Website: crate-barrel
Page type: receipt
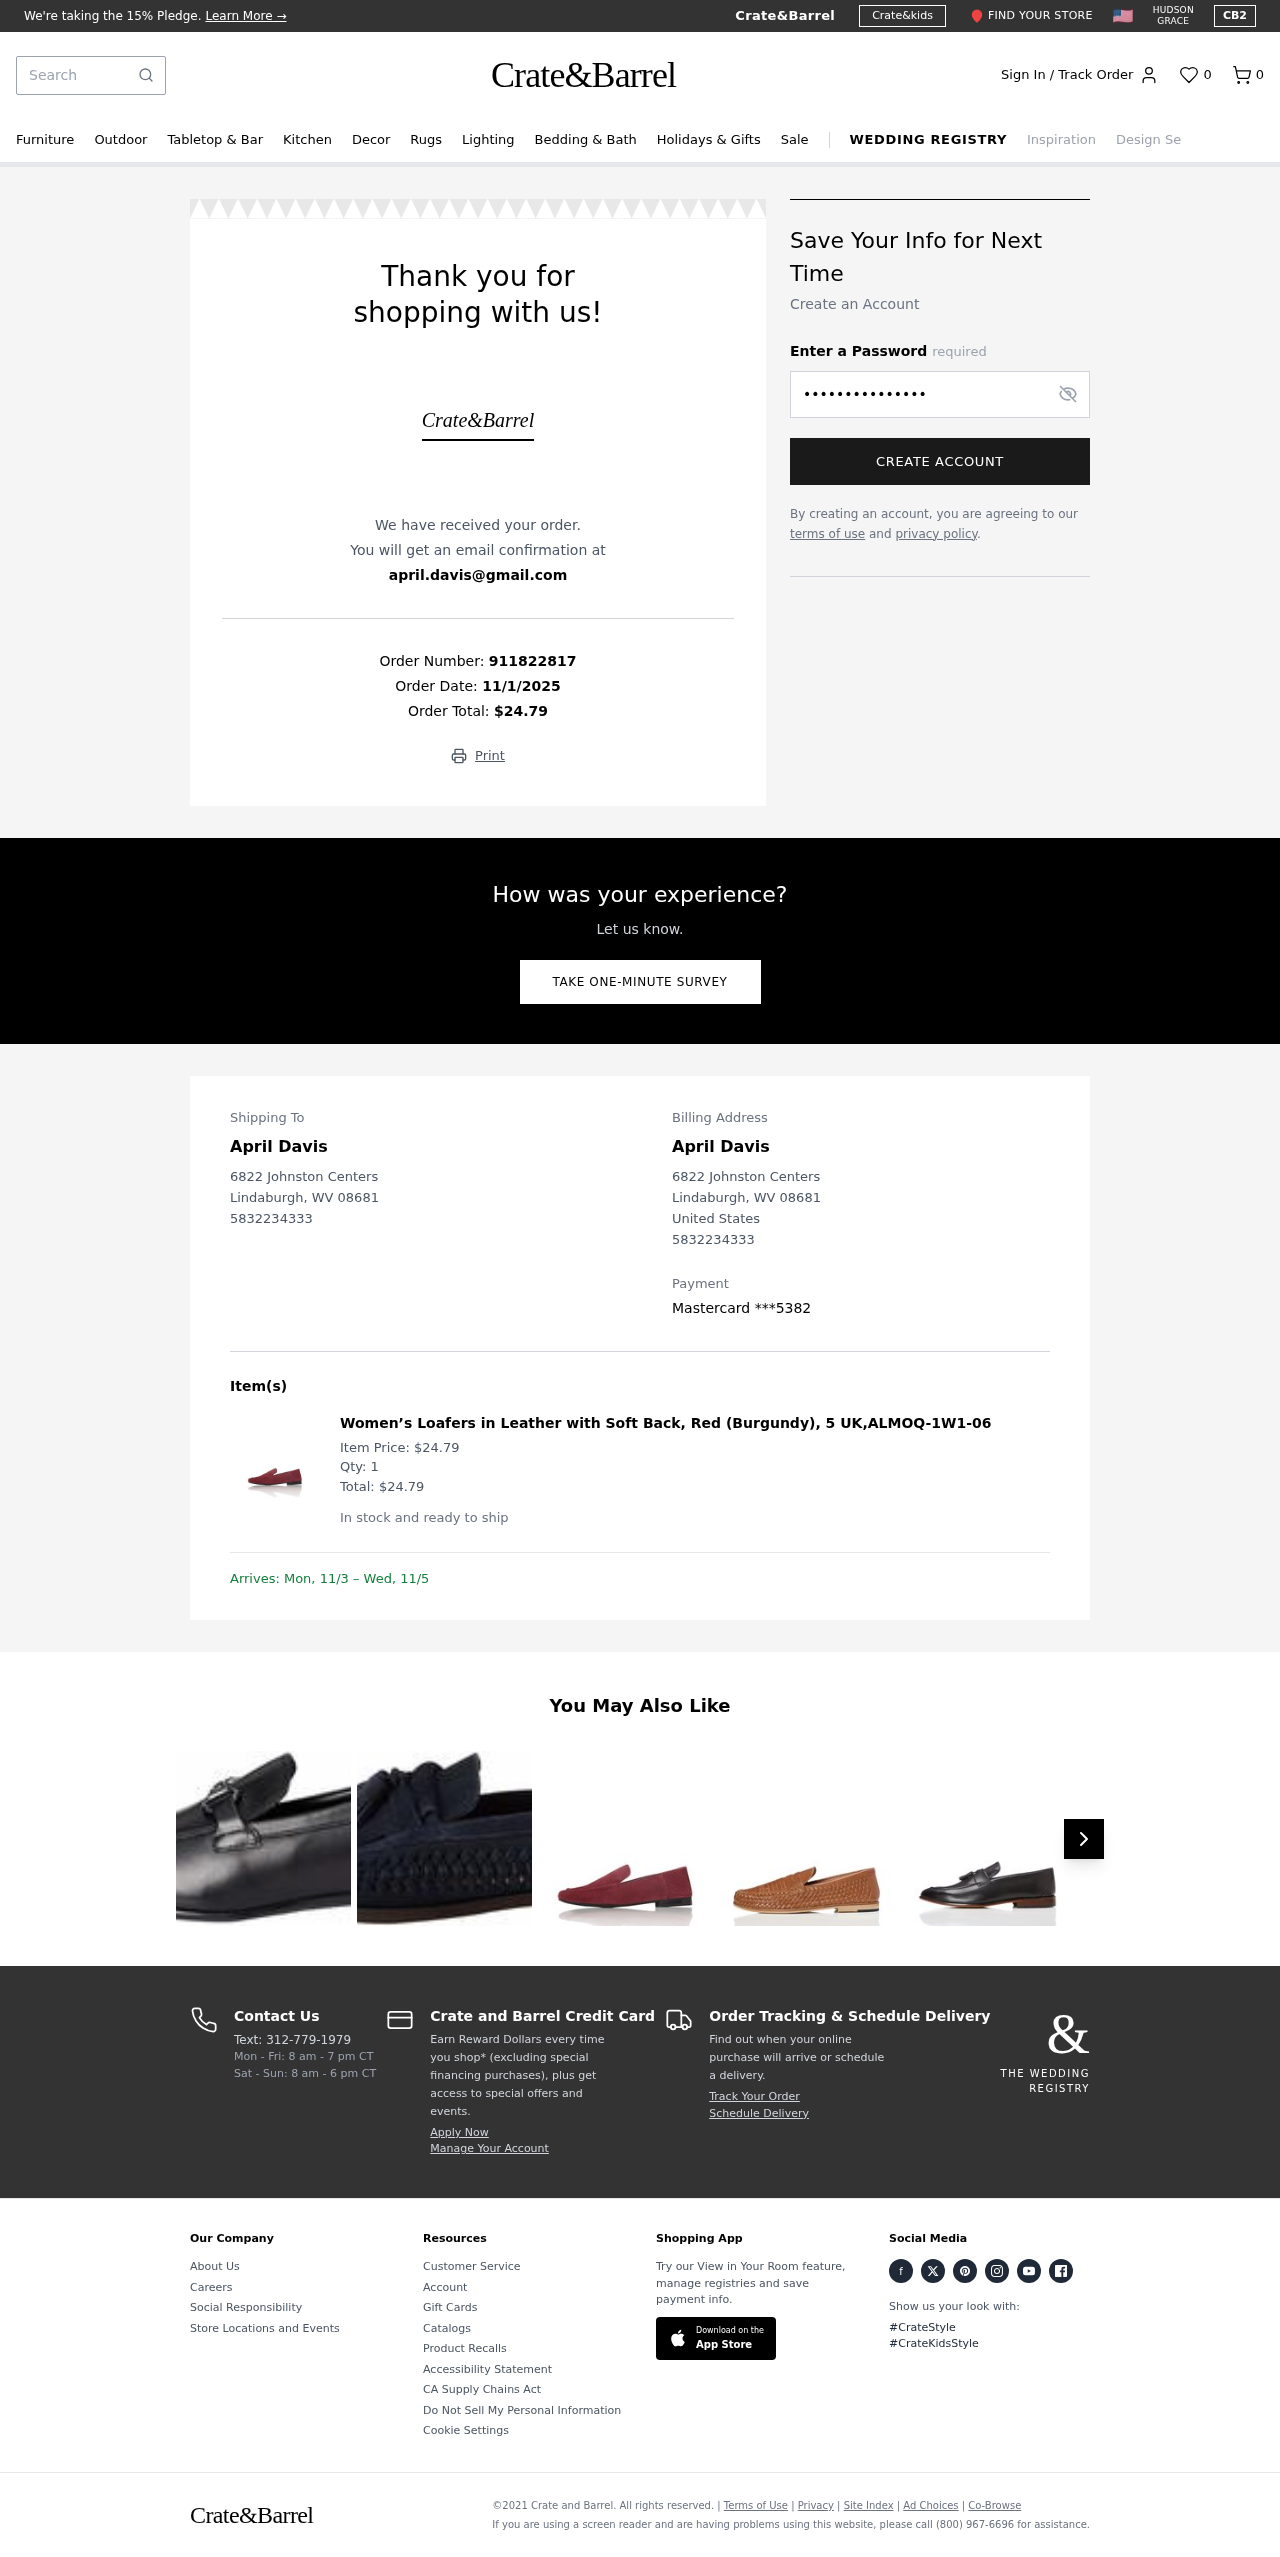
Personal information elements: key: PII_CARD_LAST4
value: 5382
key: PII_CARD_TYPE
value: Mastercard
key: PII_CITY
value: Lindaburgh
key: PII_COUNTRY
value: United States
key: PII_EMAIL
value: april.davis@gmail.com
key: PII_FULLNAME
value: April Davis
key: PII_PHONE
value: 5832234333
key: PII_POSTCODE
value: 08681
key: PII_STATE_ABBR
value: WV
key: PII_STREET
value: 6822 Johnston Centers
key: PII_FULLNAME2
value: April Davis
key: PII_CITY2
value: Lindaburgh
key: PII_STATE_ABBR2
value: WV
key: PII_POSTCODE_FULL
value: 08681
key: PII_POSTCODE_NUMERIC
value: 8681
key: PII_PHONE2
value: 5832234333
Product elements: key: PRODUCT1_NAME
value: Women’s Loafers in Leather with Soft Back, Red (Burgundy), 5 UK,ALMOQ-1W1-06
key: PRODUCT1_PRICE
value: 24.79
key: PRODUCT1_QUANTITY
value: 1
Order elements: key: ORDER_NUM_ITEMS
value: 0
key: ORDER_ID
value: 911822817
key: ORDER_DATE
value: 11/1/2025
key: ORDER_TOTAL
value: $24.79
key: ORDER_ITEM_TOTAL
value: $24.79
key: ORDER_DELIVERY_DATE
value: Mon, 11/3 – Wed, 11/5
Search elements: key: HEADER_SEARCH
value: Search
Other elements: key: FAVORITES_COUNT
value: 0